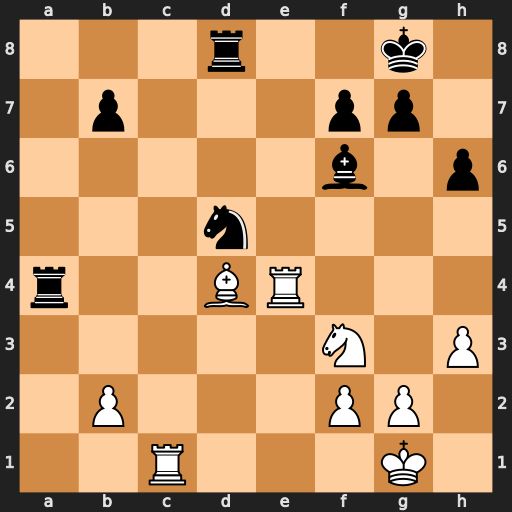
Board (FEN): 3r2k1/1p3pp1/5b1p/3n4/r2BR3/5N1P/1P3PP1/2R3K1
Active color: w
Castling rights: -
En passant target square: -
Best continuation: Bxf6 Rxe4 Bxd8